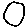
Label: circle